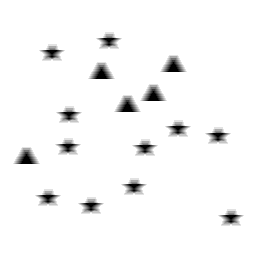
Squares: 0
Triangles: 5
Stars: 11
Total shapes: 16